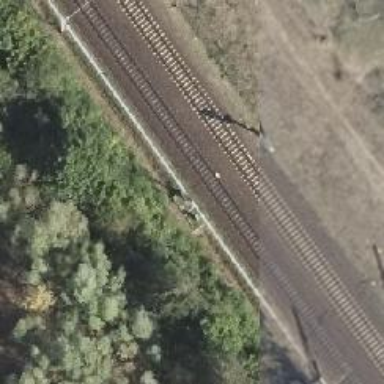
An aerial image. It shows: Railway signal.